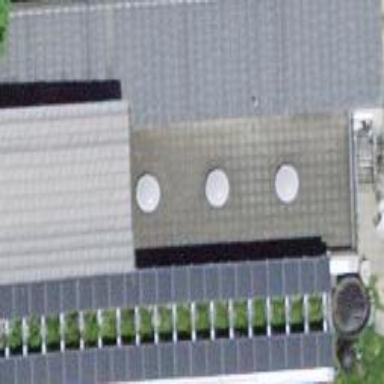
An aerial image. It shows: Building.